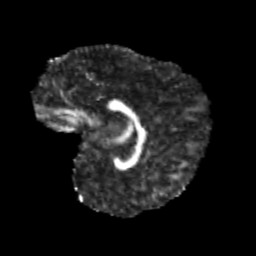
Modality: FA
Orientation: sagittal
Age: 12
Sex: male
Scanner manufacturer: siemens
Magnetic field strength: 3 T
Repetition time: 3.8 s
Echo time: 0.07 s